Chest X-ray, PA view. Patient: 53 years old, sex F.
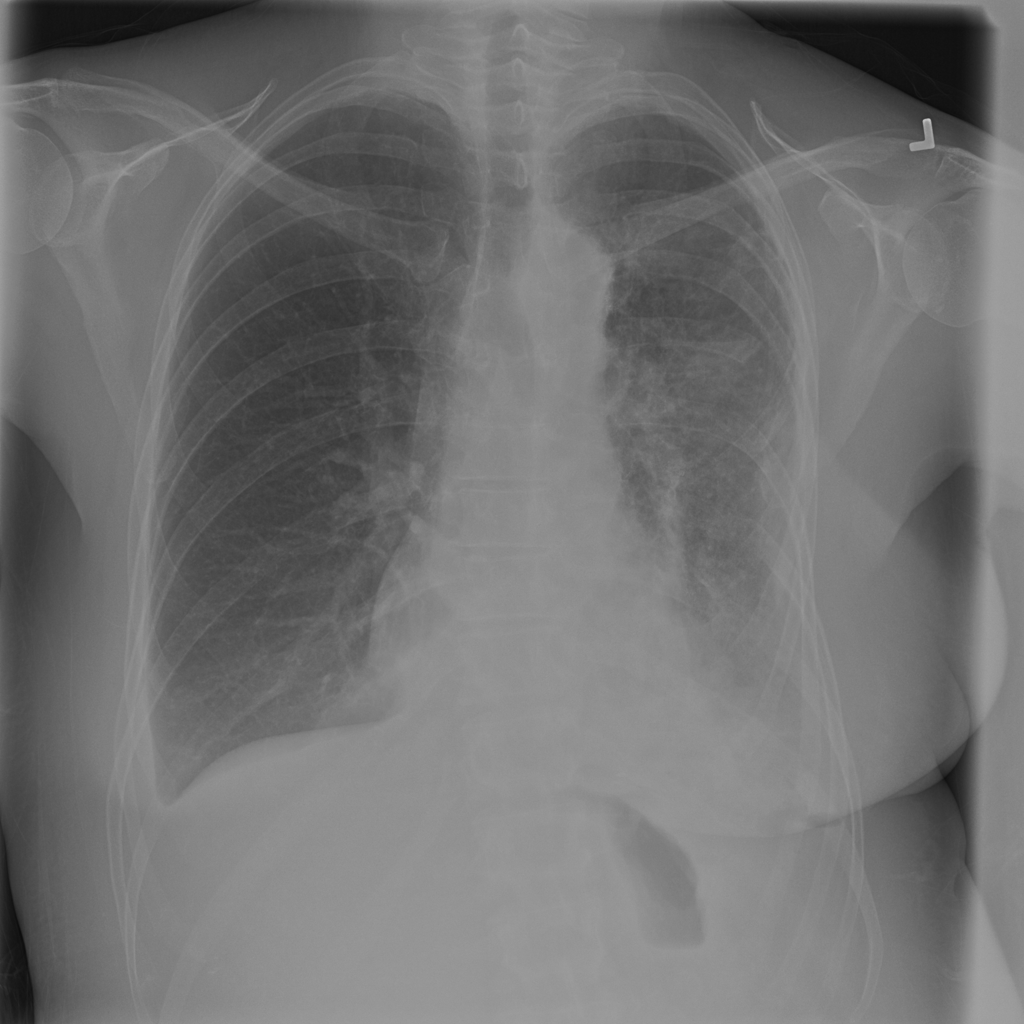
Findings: Effusion